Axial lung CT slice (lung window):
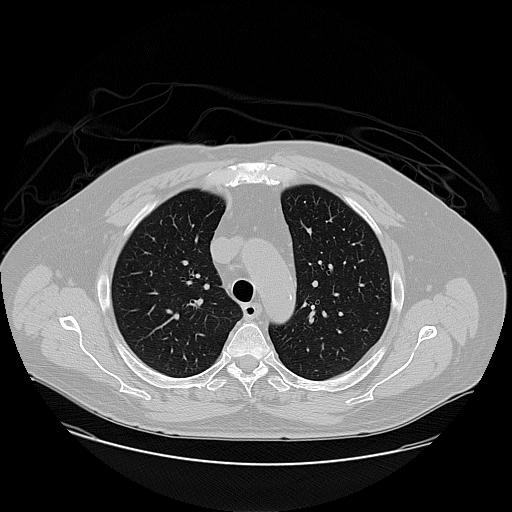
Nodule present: no